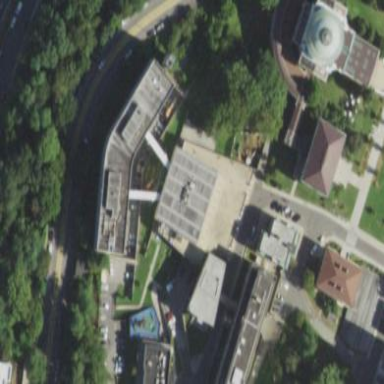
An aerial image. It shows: College building.